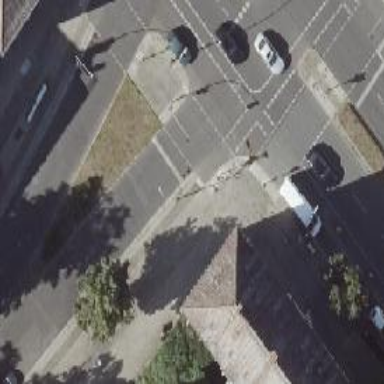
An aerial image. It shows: Road with traffic signals.